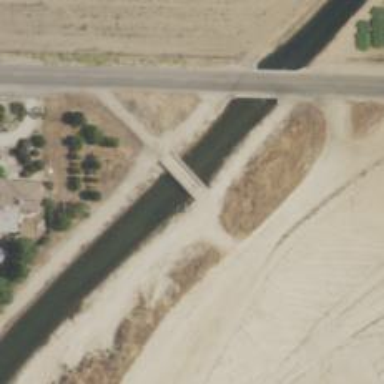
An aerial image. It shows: Abandoned railroad bridge.